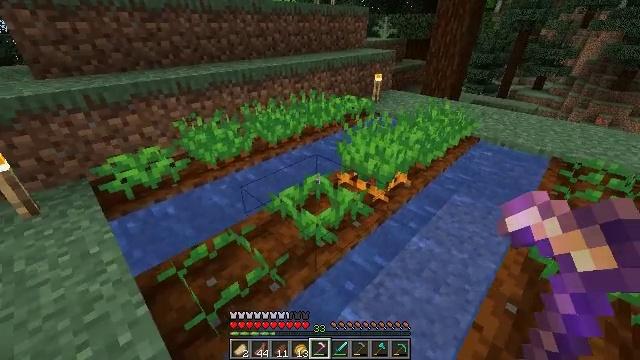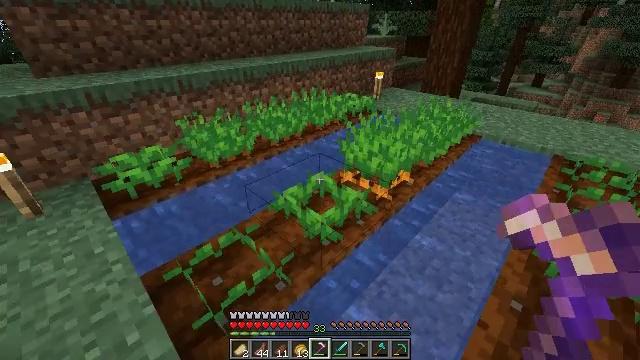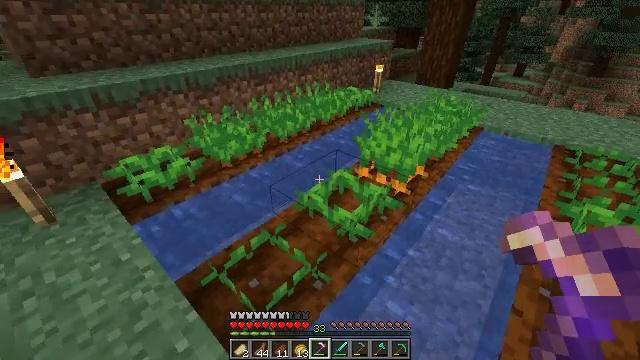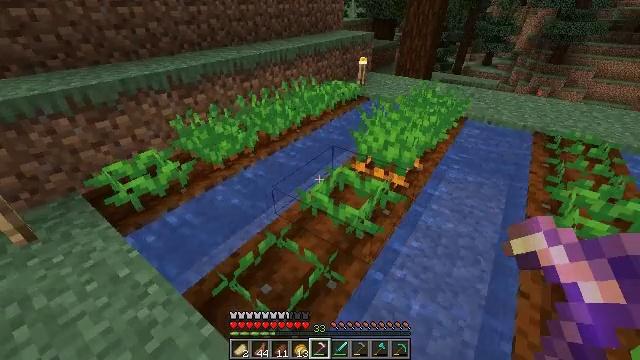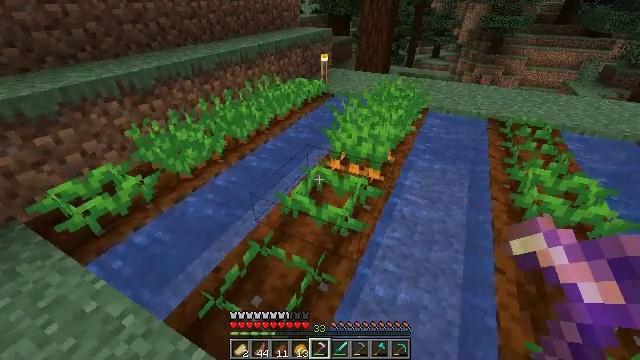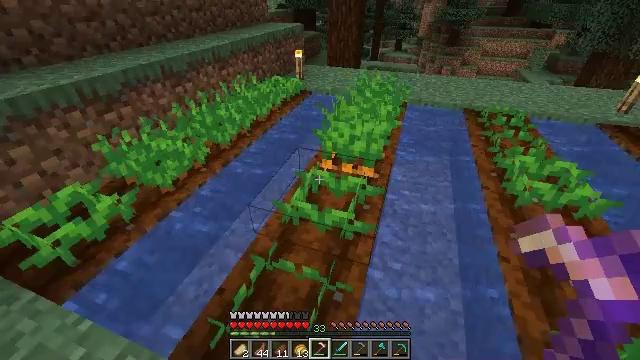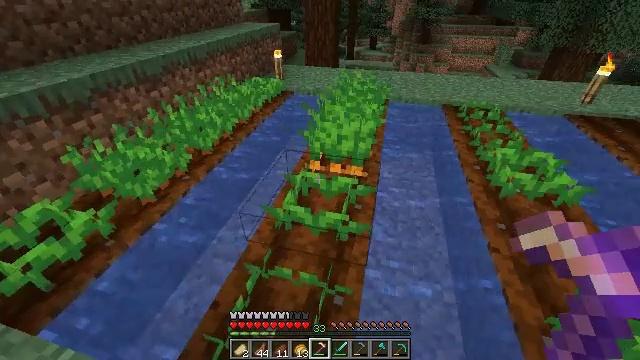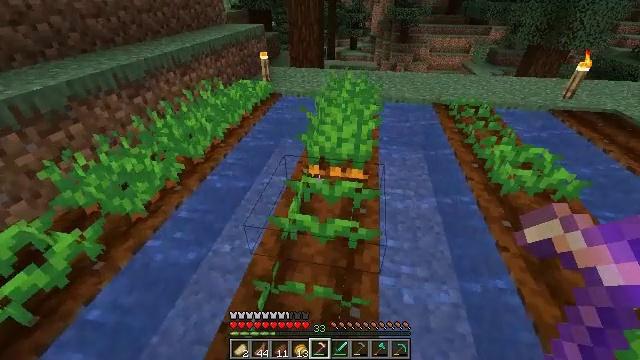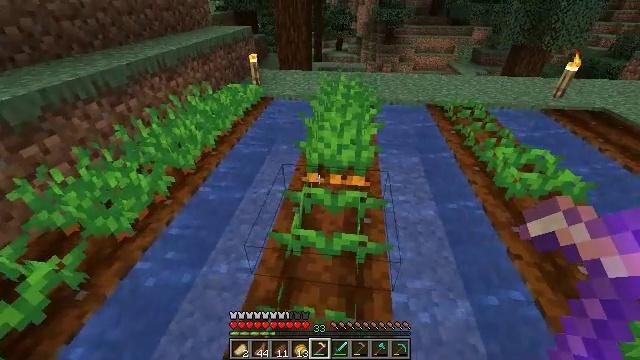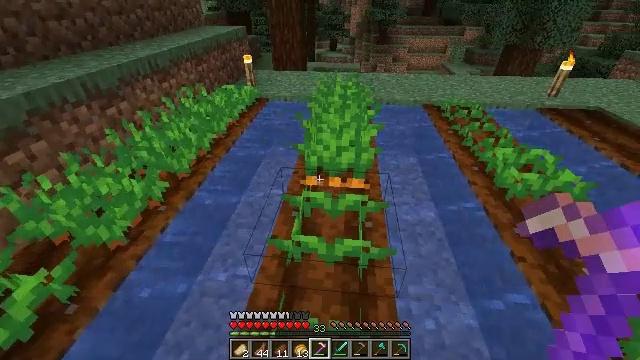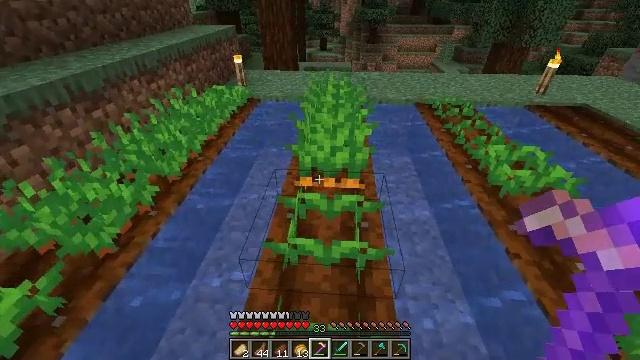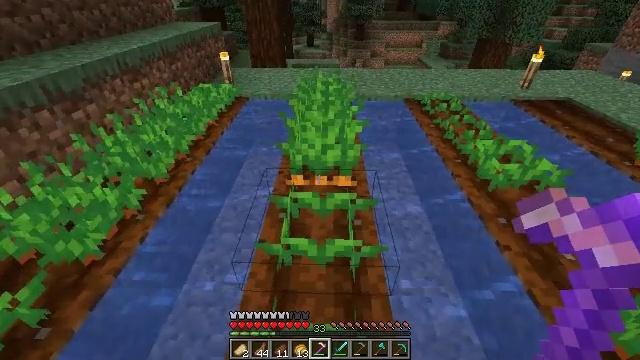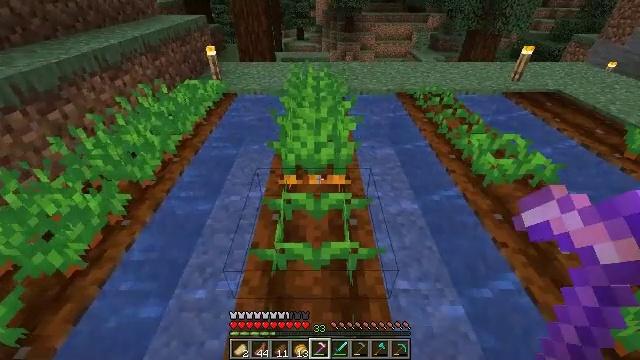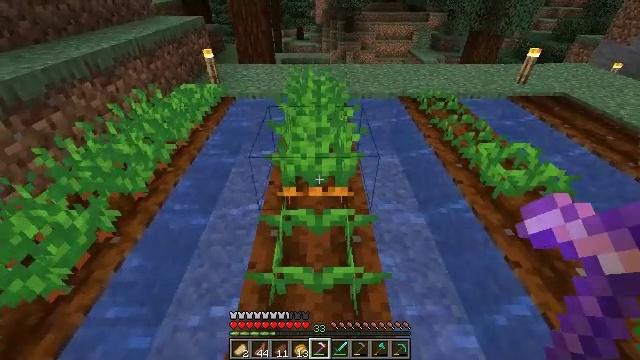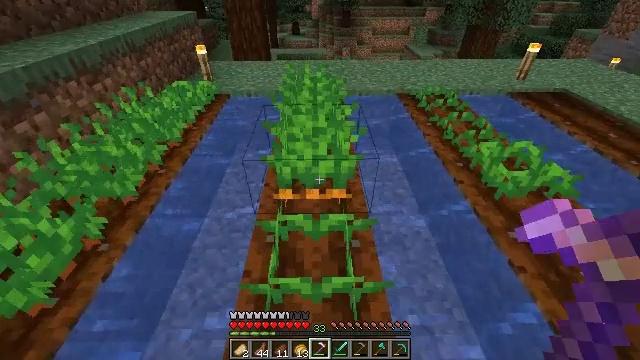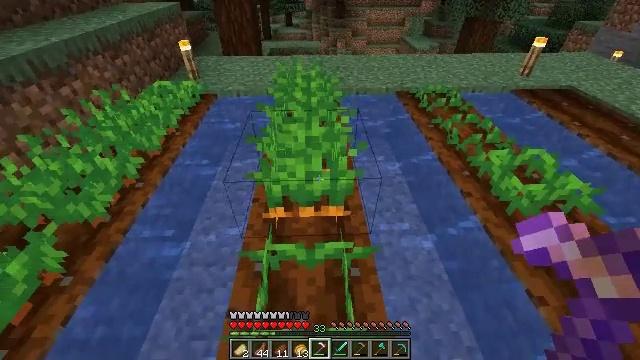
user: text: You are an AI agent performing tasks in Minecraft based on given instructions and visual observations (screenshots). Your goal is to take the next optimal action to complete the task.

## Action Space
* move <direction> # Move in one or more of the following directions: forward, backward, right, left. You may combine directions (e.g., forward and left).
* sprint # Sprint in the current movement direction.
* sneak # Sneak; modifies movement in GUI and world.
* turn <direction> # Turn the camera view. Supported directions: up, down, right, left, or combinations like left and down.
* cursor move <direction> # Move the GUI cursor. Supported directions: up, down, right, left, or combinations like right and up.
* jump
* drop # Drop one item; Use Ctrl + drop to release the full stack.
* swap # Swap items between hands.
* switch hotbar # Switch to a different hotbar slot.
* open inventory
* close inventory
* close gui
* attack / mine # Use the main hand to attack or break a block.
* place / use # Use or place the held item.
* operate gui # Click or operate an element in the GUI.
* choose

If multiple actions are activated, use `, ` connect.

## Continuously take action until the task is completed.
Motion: motion action
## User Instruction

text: Gather carrots from the field.
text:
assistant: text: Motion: move left
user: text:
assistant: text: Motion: move left, turn right and down
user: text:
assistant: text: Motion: move forward and move left, turn right and down
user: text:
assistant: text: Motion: move forward and move left, turn right
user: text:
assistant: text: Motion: move forward and move left, turn right
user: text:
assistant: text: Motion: move forward and move left, turn right
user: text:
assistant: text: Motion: move forward, turn right
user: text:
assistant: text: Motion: turn right
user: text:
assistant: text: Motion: turn right
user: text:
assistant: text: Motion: turn right
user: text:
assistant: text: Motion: turn right
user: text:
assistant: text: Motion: move forward, turn right and down
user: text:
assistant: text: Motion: move forward
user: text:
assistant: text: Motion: move forward
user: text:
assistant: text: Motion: move forward, turn right and down
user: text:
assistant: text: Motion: move forward, turn down
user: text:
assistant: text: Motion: turn down
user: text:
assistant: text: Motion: turn down
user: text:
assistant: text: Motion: turn down
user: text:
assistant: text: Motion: turn down
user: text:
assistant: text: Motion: attack / mine
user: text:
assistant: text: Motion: attack / mine
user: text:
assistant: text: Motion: attack / mine
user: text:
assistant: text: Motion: no_op
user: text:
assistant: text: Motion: no_op
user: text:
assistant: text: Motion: no_op
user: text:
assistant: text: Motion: move forward
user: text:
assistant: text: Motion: move forward
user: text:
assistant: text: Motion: move forward
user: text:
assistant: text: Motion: move forward